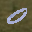
Label: 0